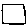
Label: square